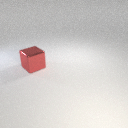
large red metal cube